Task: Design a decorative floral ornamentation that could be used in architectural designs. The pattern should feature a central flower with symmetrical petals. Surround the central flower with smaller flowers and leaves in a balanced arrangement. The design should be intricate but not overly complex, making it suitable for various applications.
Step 652:
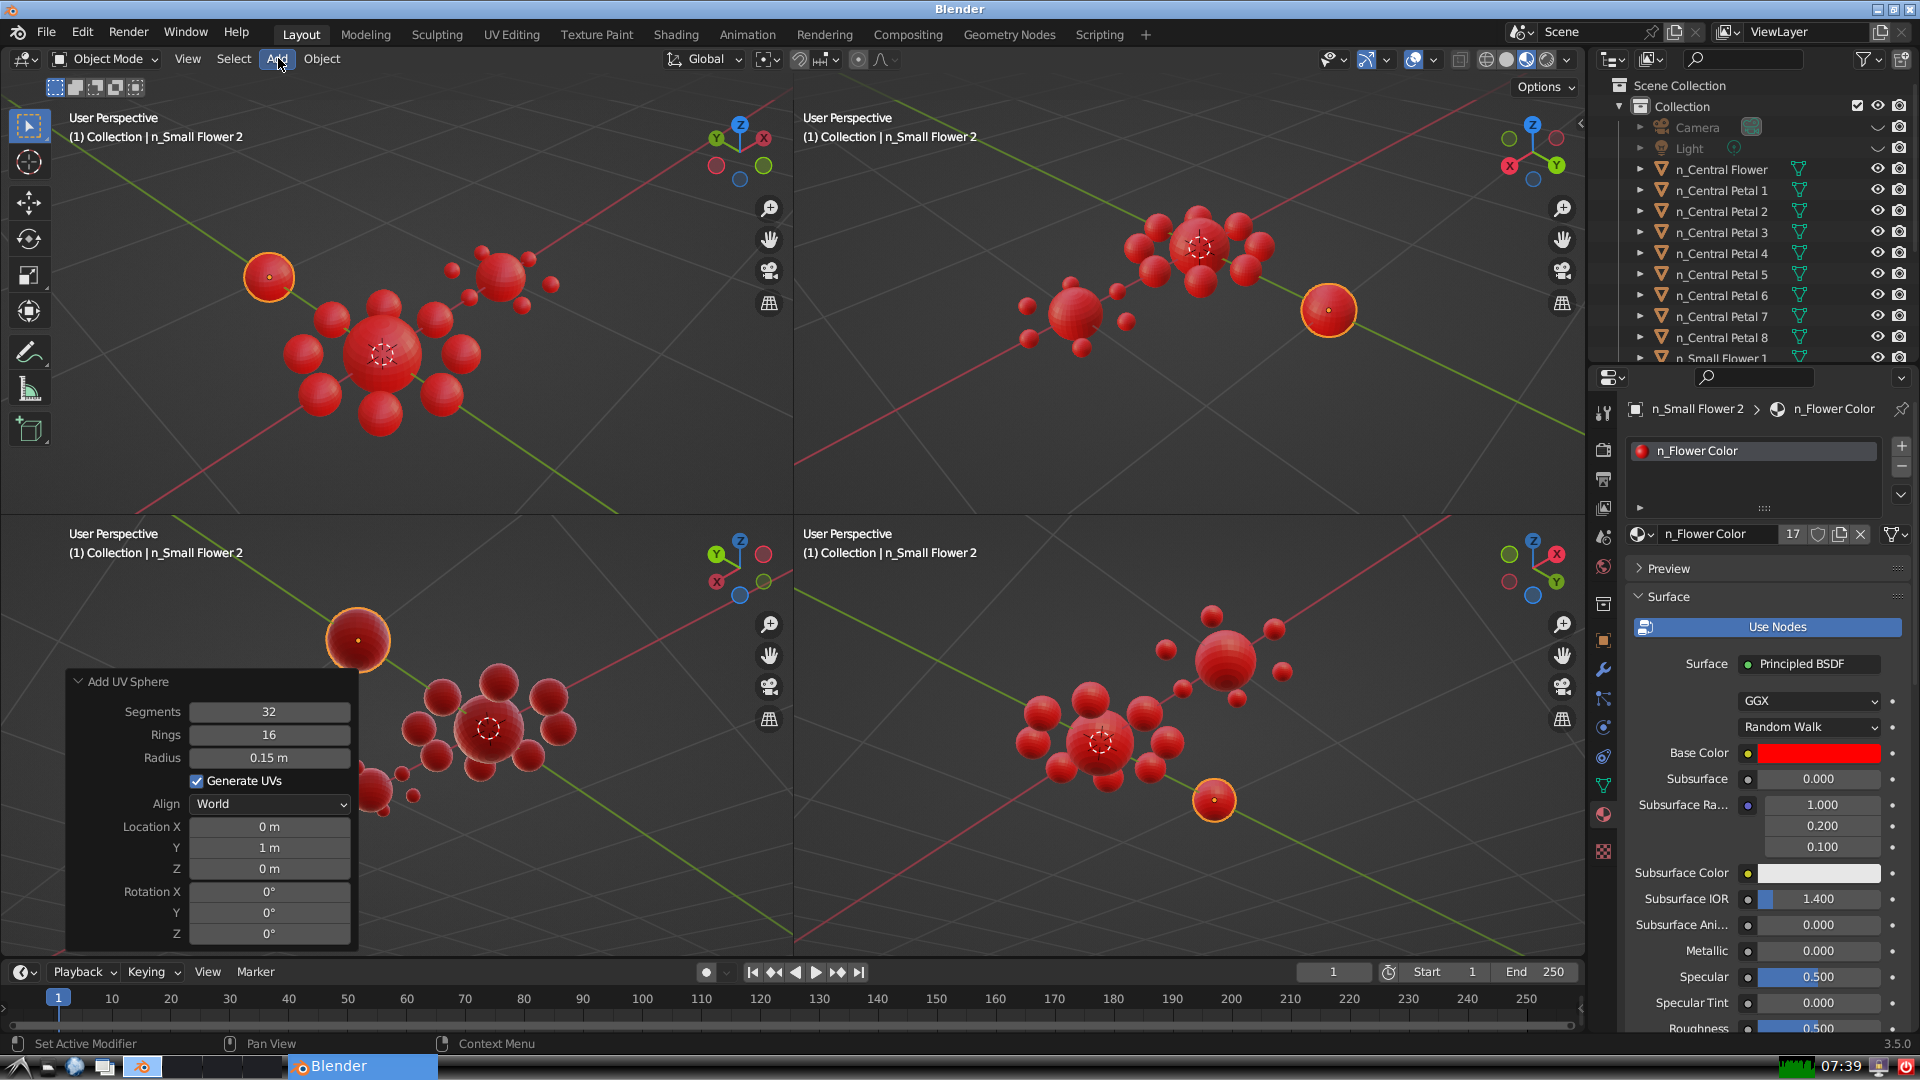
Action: click: no